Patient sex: M
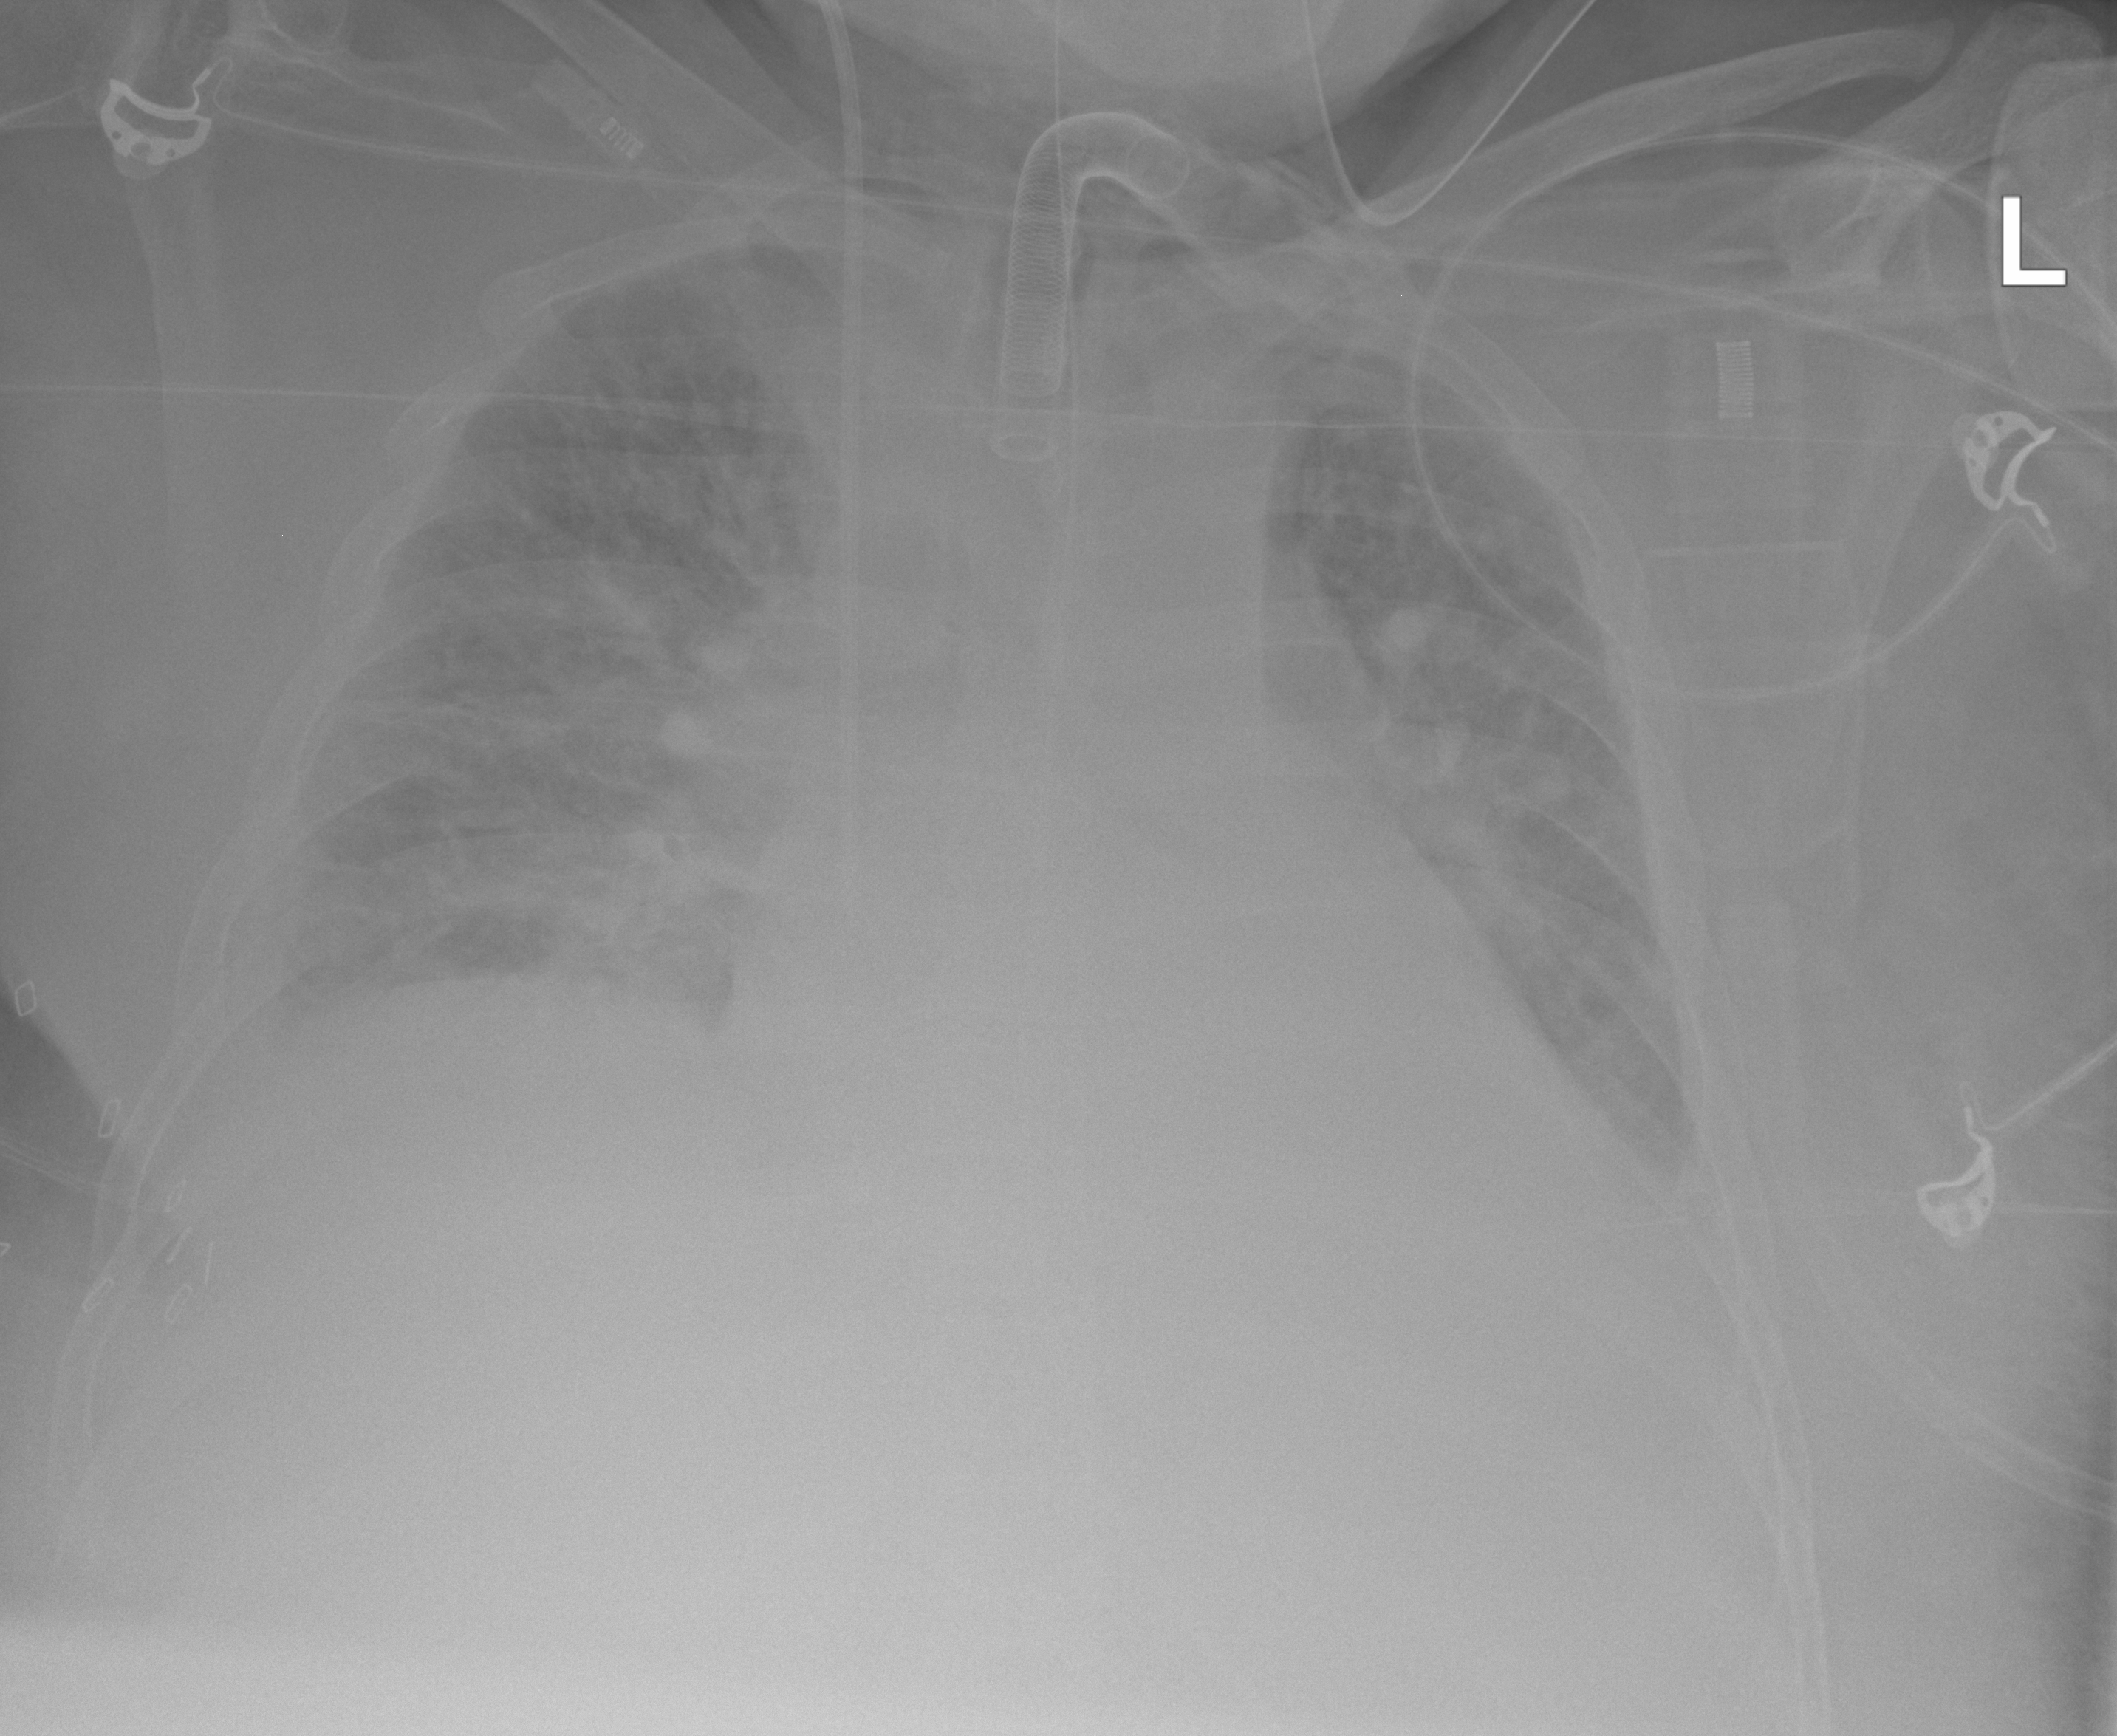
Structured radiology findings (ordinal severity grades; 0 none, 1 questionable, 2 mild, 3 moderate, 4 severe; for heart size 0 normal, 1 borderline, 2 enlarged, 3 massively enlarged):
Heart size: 2
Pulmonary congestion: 3
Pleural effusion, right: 2
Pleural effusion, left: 2
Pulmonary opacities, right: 3
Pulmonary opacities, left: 2
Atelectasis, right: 3
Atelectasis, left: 2